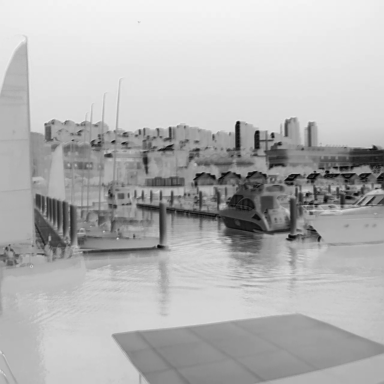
There are four objects shown in the infrared image, including two canoes, and two sailboats.